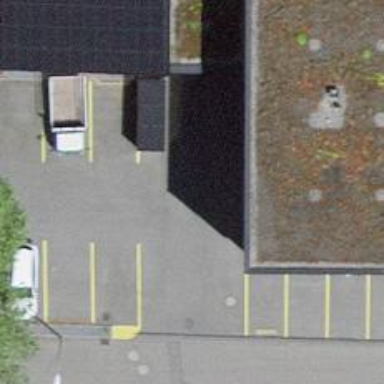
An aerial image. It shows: Parking aisle designated as service road.